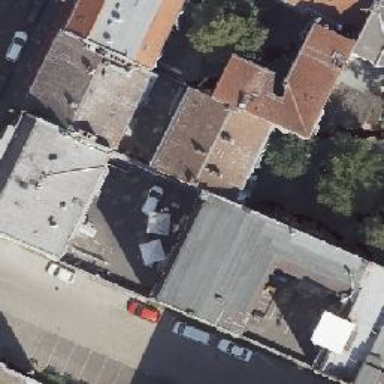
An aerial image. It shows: Cafe.